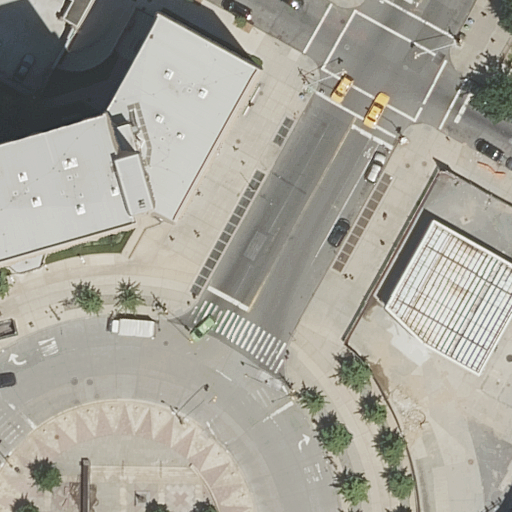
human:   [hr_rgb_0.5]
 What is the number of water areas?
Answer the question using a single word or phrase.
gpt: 0

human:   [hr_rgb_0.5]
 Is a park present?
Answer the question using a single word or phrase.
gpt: yes

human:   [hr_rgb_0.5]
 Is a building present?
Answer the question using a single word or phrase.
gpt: yes

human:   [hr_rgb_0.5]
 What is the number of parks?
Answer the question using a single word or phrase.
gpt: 1

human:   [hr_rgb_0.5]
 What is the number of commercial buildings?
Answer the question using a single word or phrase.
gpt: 0

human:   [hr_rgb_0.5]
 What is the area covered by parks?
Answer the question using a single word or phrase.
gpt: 52m2

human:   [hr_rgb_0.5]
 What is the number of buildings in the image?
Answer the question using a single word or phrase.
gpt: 3

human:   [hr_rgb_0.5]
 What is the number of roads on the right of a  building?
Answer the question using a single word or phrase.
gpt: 6

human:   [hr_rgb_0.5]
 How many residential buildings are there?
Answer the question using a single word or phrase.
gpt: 3

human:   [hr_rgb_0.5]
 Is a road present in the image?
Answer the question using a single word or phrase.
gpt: yes

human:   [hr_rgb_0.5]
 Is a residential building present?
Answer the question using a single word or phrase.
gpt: yes

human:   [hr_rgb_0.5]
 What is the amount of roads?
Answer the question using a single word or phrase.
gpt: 6

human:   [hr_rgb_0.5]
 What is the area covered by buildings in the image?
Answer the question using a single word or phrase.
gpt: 2605m2

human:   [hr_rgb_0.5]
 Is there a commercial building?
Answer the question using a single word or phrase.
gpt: no

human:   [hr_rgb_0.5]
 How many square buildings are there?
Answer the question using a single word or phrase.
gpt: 0

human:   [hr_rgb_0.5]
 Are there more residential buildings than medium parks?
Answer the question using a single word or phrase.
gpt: yes

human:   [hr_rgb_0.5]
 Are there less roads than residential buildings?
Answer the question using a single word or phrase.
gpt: no

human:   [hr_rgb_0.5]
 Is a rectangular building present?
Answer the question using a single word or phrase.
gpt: yes

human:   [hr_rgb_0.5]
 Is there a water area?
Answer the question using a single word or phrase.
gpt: no

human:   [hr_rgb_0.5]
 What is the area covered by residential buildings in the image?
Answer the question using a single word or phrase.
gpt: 2605m2

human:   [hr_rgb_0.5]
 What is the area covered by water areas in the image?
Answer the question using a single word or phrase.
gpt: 0m2

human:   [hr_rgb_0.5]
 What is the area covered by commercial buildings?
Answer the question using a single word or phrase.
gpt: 0m2

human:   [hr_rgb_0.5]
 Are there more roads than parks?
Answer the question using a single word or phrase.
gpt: yes

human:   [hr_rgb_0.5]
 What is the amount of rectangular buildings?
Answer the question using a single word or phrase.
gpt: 2

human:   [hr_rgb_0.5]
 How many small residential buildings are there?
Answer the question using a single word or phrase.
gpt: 1

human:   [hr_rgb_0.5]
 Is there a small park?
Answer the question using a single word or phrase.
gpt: yes

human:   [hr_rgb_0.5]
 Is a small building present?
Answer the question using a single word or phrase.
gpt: yes

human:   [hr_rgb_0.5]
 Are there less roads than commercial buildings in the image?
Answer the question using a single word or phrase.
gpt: no

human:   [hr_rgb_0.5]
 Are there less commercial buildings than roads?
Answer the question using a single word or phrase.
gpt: yes

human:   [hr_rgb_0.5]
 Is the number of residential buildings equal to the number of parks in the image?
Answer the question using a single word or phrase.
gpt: no

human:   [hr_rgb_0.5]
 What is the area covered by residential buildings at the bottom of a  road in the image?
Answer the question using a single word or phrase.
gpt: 1520m2

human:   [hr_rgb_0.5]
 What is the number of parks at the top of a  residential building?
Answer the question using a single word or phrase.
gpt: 0

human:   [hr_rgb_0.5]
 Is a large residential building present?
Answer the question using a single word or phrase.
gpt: yes

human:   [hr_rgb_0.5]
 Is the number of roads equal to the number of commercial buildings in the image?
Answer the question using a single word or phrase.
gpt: no

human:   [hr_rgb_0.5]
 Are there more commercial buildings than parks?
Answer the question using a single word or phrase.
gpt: no

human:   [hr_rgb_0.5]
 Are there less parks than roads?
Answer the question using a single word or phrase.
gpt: yes

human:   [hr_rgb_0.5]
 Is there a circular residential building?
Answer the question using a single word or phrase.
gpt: no

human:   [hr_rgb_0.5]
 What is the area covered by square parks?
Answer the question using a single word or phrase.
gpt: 0m2

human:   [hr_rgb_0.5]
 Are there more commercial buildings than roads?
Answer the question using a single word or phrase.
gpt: no

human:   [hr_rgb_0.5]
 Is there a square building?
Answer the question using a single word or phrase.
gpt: no

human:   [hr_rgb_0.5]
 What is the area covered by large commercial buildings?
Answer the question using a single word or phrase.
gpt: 0m2

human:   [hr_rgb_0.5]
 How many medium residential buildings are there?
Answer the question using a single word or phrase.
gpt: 0

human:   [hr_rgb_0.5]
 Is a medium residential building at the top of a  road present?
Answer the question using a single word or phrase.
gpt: no

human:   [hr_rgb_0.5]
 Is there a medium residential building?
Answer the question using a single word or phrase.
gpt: no

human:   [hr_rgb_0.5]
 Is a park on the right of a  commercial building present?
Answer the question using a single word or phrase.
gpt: no

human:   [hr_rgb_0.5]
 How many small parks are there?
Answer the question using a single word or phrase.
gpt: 1

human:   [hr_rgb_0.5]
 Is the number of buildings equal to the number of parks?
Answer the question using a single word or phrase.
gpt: no

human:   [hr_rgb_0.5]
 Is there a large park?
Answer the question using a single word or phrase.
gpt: no

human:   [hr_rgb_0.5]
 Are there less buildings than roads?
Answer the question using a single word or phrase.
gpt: yes

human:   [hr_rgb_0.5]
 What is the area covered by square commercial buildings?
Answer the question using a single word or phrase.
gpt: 0m2

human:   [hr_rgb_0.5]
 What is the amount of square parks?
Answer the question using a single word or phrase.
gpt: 0

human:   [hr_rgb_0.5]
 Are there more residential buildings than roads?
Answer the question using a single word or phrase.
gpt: no

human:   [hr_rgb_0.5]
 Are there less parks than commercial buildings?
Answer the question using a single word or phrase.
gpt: no

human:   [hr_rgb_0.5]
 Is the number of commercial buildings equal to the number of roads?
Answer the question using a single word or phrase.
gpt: no

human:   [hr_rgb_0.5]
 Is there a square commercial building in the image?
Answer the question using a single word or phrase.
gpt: no

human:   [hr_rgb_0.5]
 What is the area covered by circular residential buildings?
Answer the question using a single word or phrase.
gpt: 0m2

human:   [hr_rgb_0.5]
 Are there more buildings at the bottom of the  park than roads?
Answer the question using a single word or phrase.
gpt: no

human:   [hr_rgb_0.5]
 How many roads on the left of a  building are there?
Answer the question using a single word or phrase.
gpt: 6

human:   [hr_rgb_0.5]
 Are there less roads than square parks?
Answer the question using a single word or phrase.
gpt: no

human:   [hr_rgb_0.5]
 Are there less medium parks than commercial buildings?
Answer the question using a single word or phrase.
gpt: no

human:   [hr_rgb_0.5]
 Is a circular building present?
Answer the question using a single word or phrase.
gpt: no

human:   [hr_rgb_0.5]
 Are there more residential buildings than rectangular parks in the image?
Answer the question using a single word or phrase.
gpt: yes

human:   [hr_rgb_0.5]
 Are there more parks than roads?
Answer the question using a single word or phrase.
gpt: no

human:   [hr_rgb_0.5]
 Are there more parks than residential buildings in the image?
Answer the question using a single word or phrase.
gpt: no